Question: UPDATED:
Hi i'm using spinner within 'AlertDialog.Builder' to show the list of options to select. But the 'spinner' is showing only the first item of the 'String array' when not clicked. If clicked, force close is shown. My code goes below.
'''
AlertDialog.Builder builder = new AlertDialog.Builder(this);
LayoutInflater li=LayoutInflater.from(this);
View v=li.inflate(R.layout.searchme, null);
builder.setIcon(android.R.drawable.ic_input_get);
builder.setView(v);
builder.setTitle("Search");
LayoutInflater factory = LayoutInflater.from(getApplicationContext());
final View textEntryView = factory.inflate(R.layout.searchme, null);
builder.setView(textEntryView);
Spinner spin=(Spinner)textEntryView.findViewById(R.id.searchspinner);
Utilities.ManageDeptSpinner(this, spin);
for(int i=0;i<spin.getCount();i++)
{
long id=spin.getItemIdAtPosition(i);
spin.setSelection(i, true);
break;
}
spin.setOnItemSelectedListener(new MyOnItemSelectedListener());
builder.setPositiveButton("Go",new DialogInterface.OnClickListener()
{
public void onClick(DialogInterface dialog, int id)
{
try
{
titletext = (EditText) textEntryView.findViewById(R.id.titleText1);
persontext = (EditText) textEntryView.findViewById(R.id.personText2);
prioritytext = (EditText) textEntryView.findViewById(R.id.priorityText3);
title_text = titletext.getText().toString();
person_text = persontext.getText().toString();
priority_text = prioritytext.getText().toString();
String condition = "titlee='"+title_text+"' or pname ='"+person_text+"' or prior='"+priority_text+"'";
refresh_data(" ASC","prior",condition);
}
catch(Exception e)
{
e.printStackTrace();
Toast.makeText(getApplicationContext(), e.toString(), Toast.LENGTH_SHORT).show();
}
}});
builder.setNegativeButton("Cancel",new DialogInterface.OnClickListener()
{
public void onClick(DialogInterface dialog, int id)
{
dialog.cancel();
// Do nothing
}
});
AlertDialog alert = builder.create();
alert.show();
'''
MyOnItemSelectedListener.java :
'''
public class MyOnItemSelectedListener implements OnItemSelectedListener
{
@SuppressWarnings("unused")
public void onItemSelected(AdapterView<?> parent,View view, int pos, long id)
{
try
{
switch(parent.getId())
{
case R.id.searchspinner:
Toast.makeText(getApplicationContext(),"
Selected : "+parent.getItemAtPosition(pos).toString()+"
",Toast.LENGTH_LONG).show();
break;
}
}catch(Exception e)
{
e.printStackTrace();
}
}
public void onNothingSelected(AdapterView<?> parent)
{
// Do nothing.
}
}
'''
I'm getting exception as follows:
'''
android.view.WindowManager$BadTokenException: Unable to add window -- token null is not for an application
'''
My output:

If I click on this spinner, Force close is coming.
Any Help is highly appreciated and thanks in advance
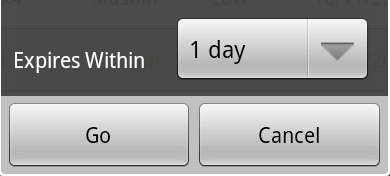
Answer: try using 'ClassName.this' instead of using 'getApplicationContext()' while declaring LayoutInflator.